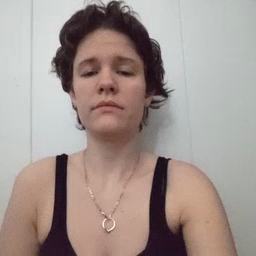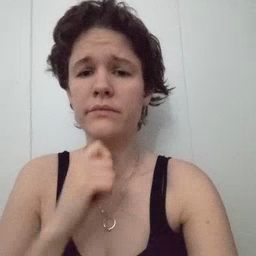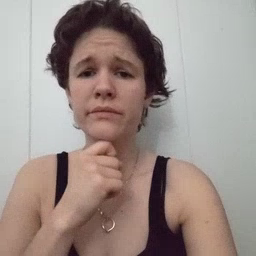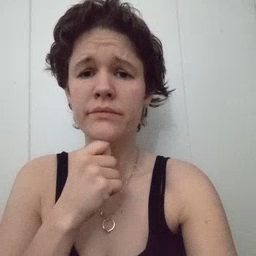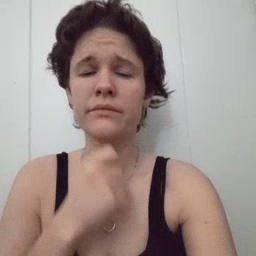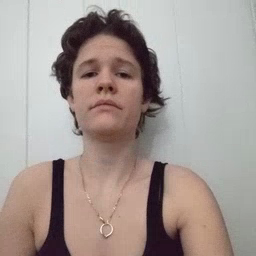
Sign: owie